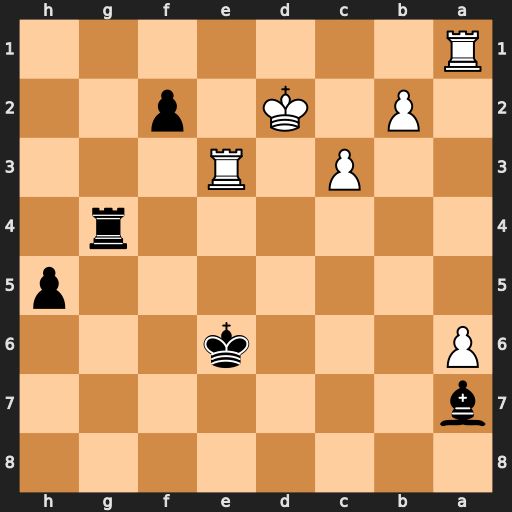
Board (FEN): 8/b7/P3k3/7p/6r1/2P1R3/1P1K1p2/R7
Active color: b
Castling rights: -
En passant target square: -
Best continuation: Bxe3+ Kxe3 Rg1 Rf1 Rxf1